This is a demodulated (Hilbert-envelope) spectrum computed from a bearing vibration snapshot; the dashed markers indicate where each bearing fault type would appear (BPFO, BPFI, BSF, FTF). Classify the bearing condition as one of: normal, inner_race, outer_race, ball.
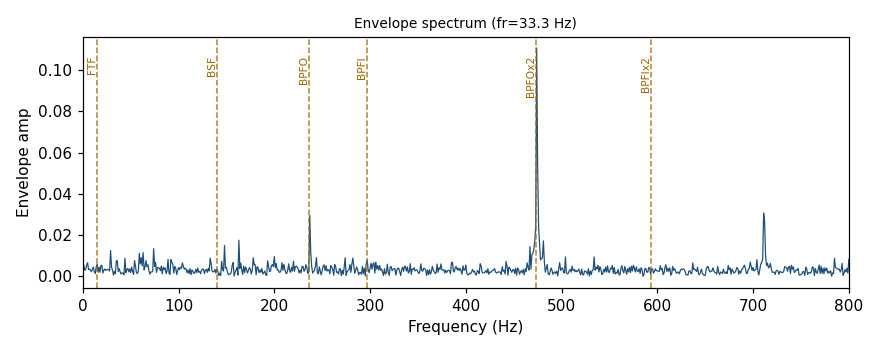
Answer: outer_race